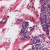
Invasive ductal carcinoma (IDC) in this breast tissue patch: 0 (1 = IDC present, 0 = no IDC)